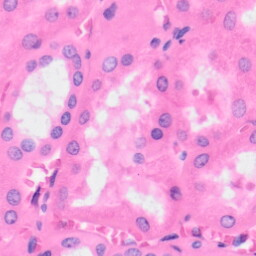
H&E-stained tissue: Kidney